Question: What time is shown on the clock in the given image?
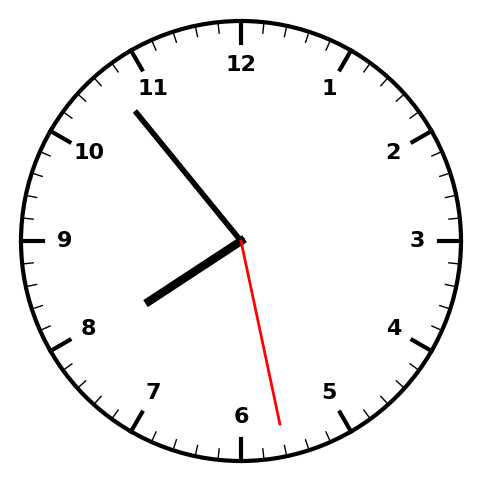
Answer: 07:53:28